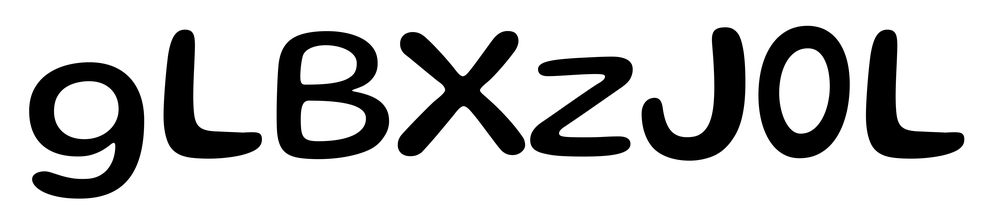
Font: Gluten_Regular